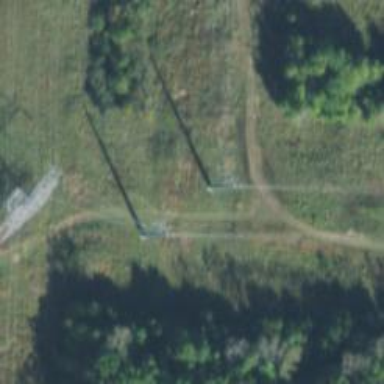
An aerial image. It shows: Power tower.